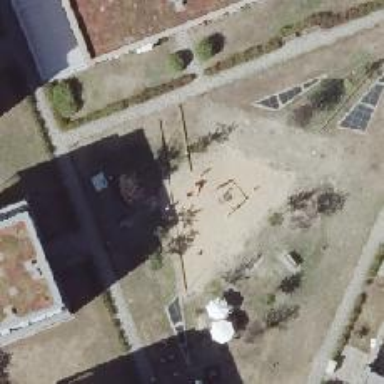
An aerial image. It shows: Playground area for leisure land.